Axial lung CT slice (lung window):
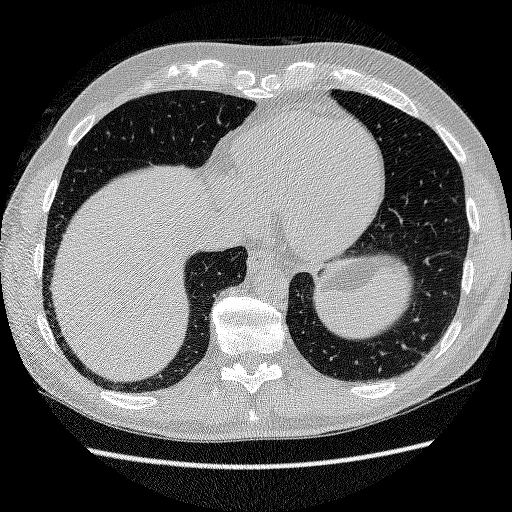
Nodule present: no